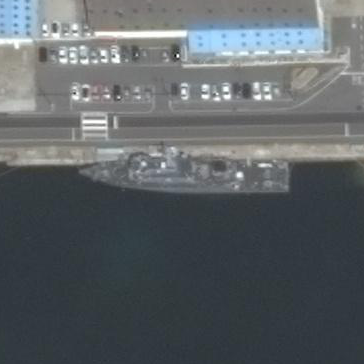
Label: destroyer